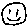
Label: smiley face